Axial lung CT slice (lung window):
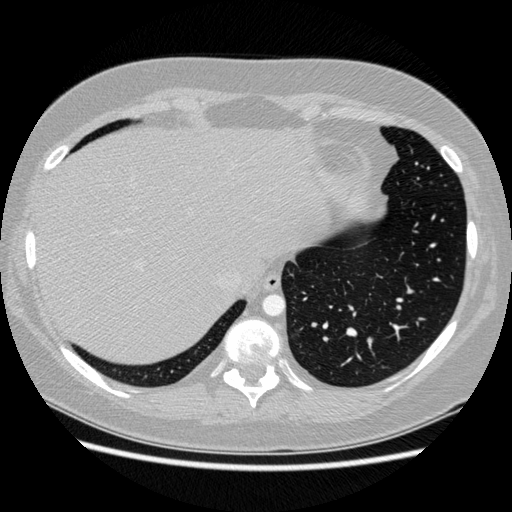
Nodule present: no